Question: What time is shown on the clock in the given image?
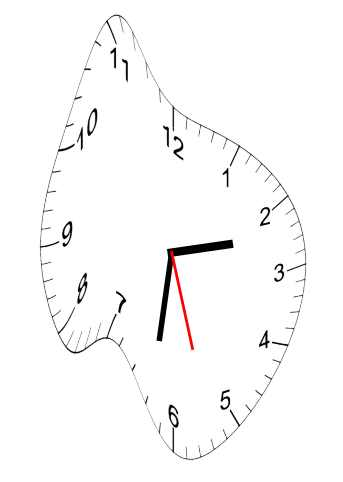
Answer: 02:31:27